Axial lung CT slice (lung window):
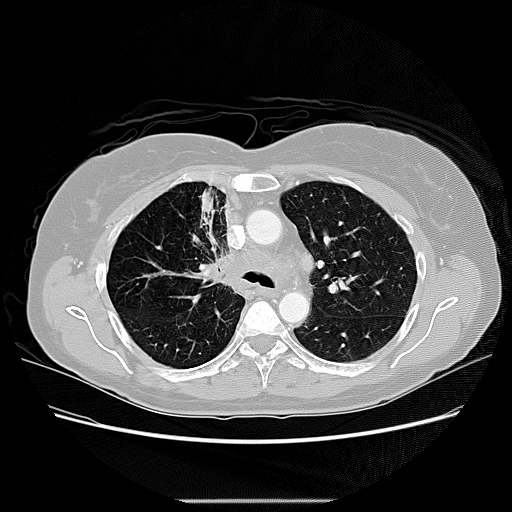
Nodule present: no